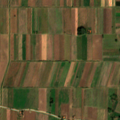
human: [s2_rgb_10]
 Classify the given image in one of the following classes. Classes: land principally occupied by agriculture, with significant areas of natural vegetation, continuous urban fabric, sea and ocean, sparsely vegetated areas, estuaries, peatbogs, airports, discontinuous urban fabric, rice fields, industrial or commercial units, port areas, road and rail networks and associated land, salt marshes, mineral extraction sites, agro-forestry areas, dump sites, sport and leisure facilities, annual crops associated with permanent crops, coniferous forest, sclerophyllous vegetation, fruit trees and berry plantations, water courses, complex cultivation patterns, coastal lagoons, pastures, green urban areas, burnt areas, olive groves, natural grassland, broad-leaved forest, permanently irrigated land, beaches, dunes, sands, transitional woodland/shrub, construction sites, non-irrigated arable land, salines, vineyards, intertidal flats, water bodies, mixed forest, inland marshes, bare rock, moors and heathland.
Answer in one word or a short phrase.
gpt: non-irrigated arable land, complex cultivation patterns